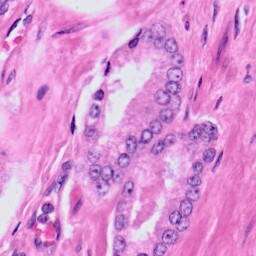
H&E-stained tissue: Prostate